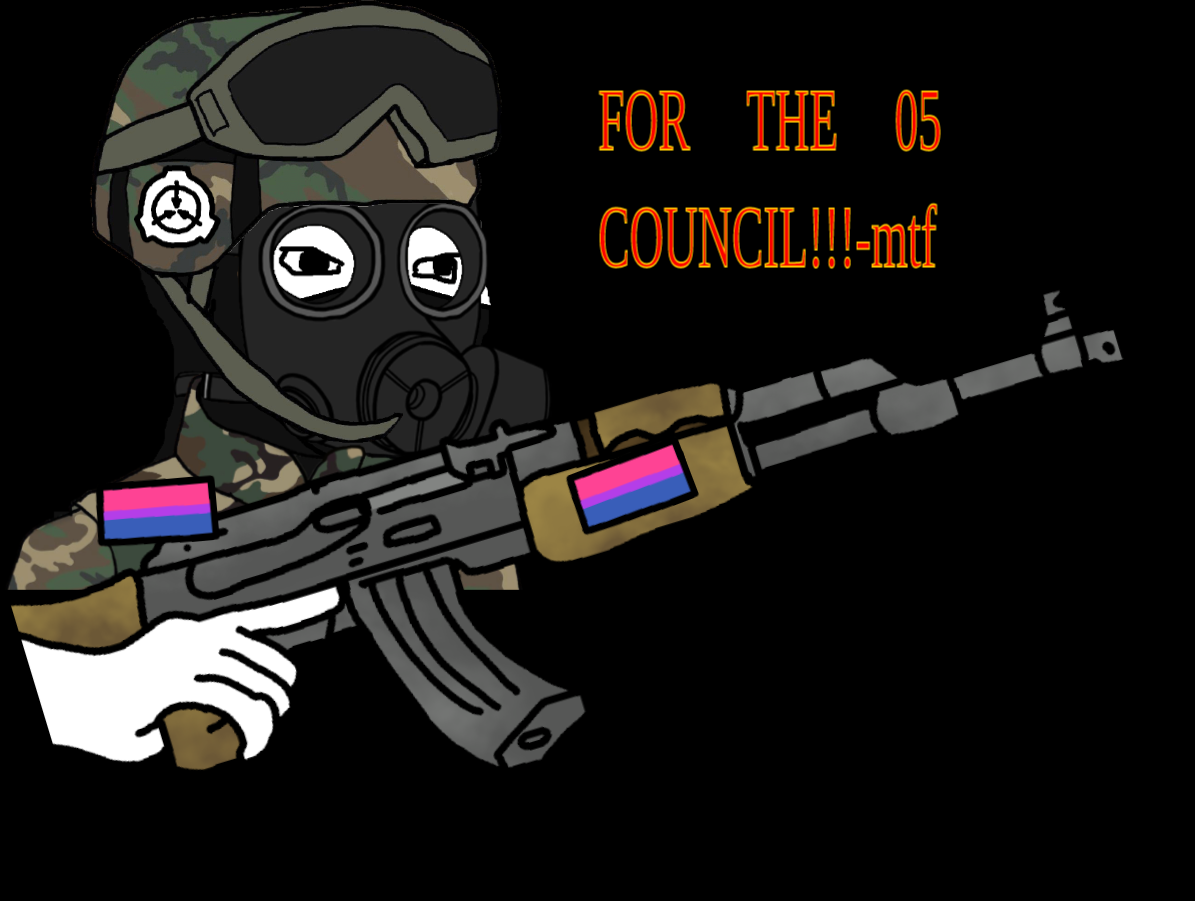
Label: 5_Rage